Interaction volume radius: 10 \u00c5
Interaction volume height: 35 \u00c5
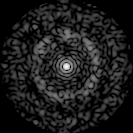
Disorder parameter: 0.7871